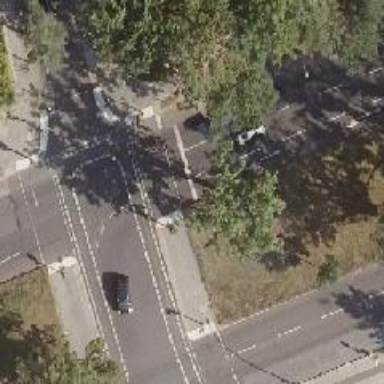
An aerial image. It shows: Road crossing with traffic signals.